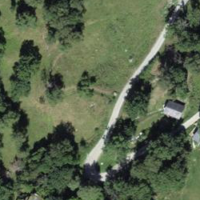
EUNIS habitat code: 44
Species observed at this site:
Trifolium repens
Lathyrus pratensis